Field crop: tomato
Growth stage: 1
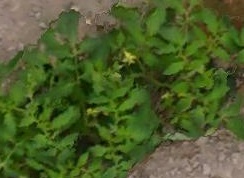
Species: tomato